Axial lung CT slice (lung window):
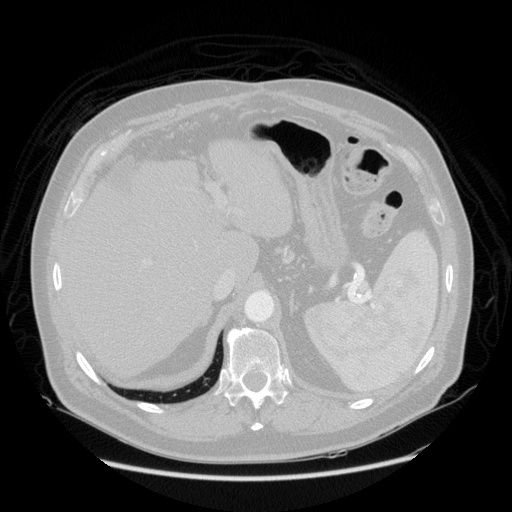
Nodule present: no